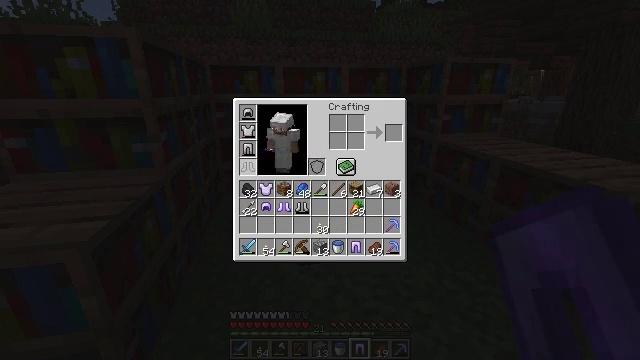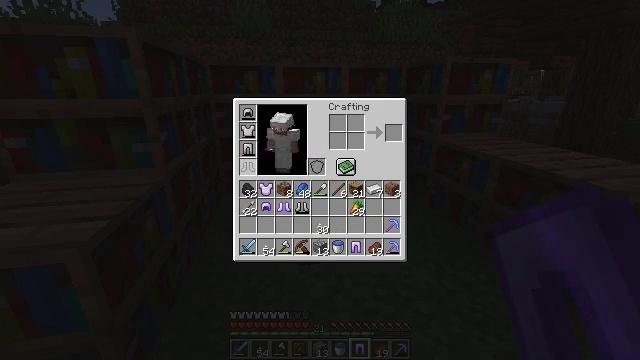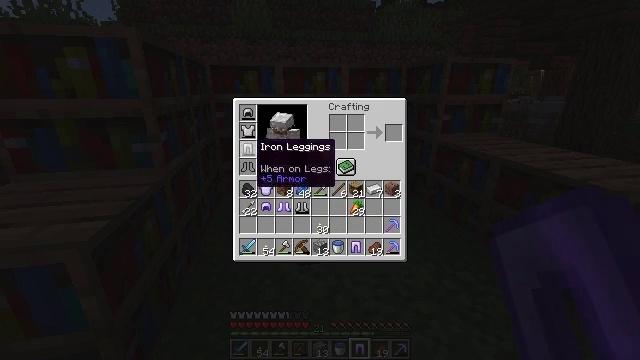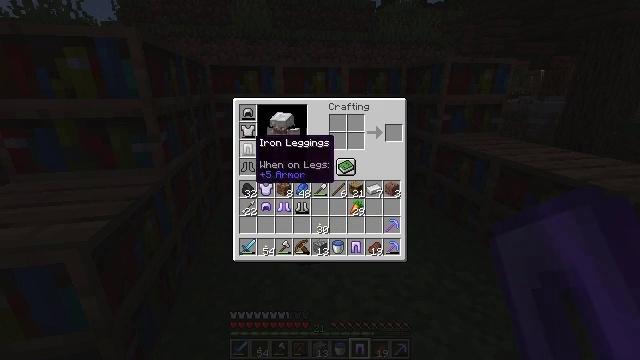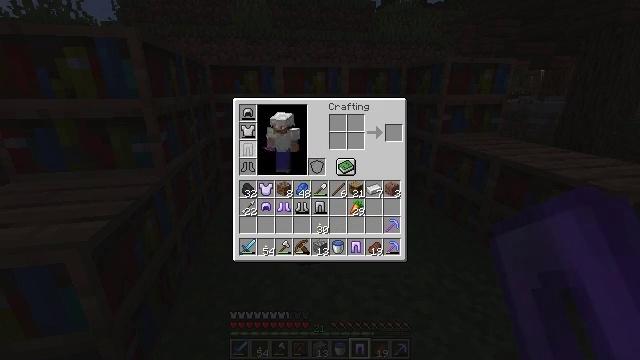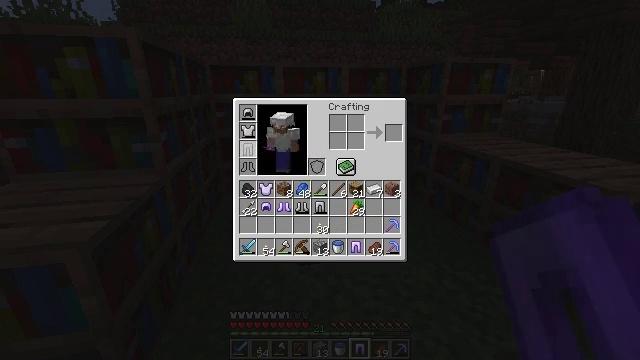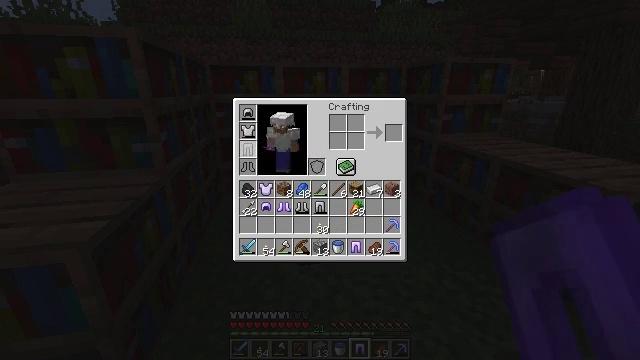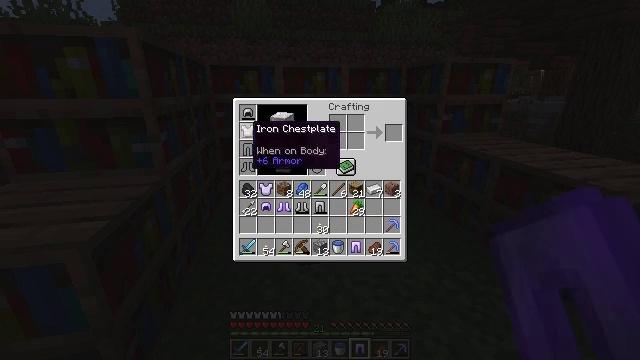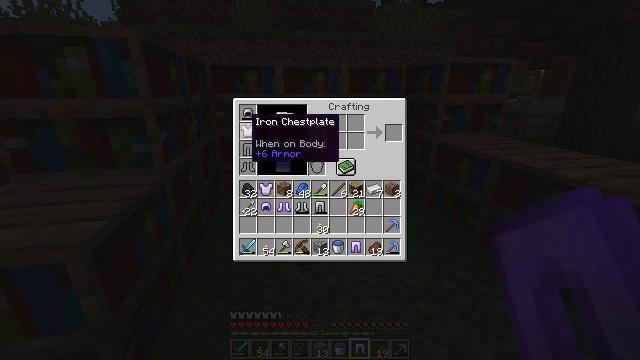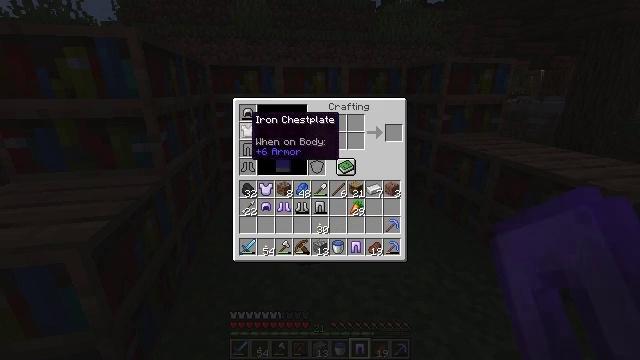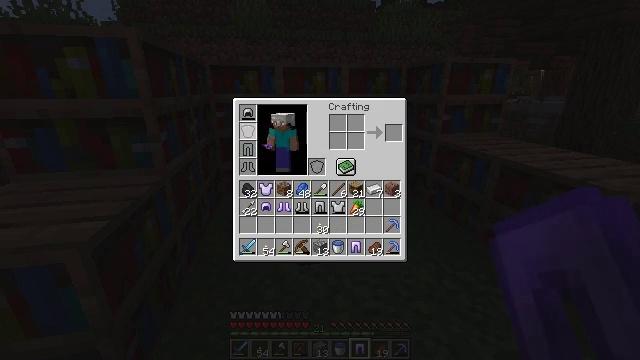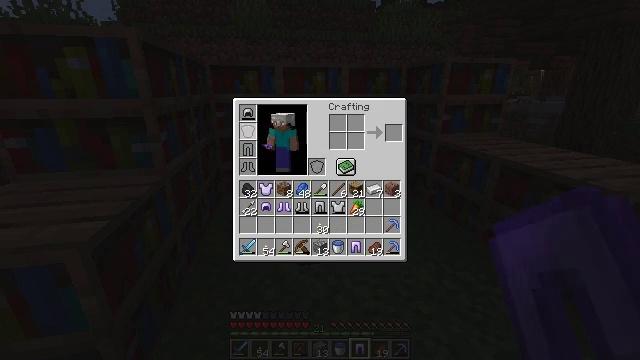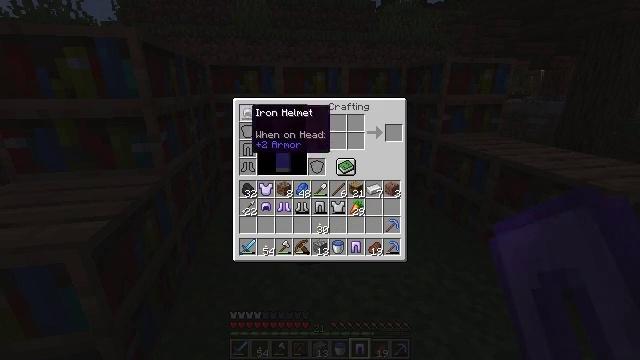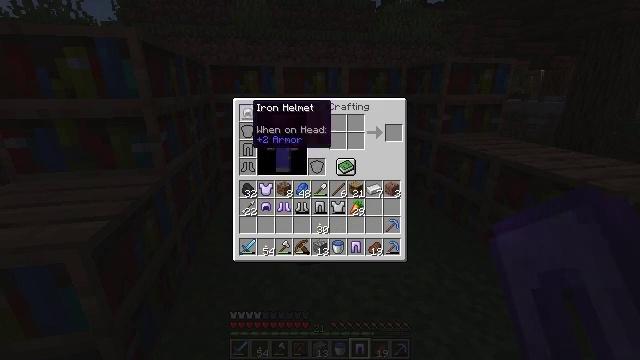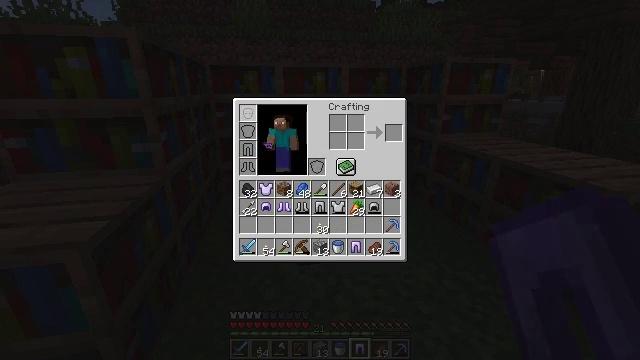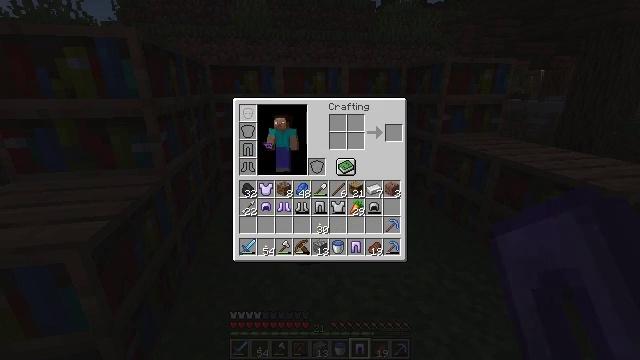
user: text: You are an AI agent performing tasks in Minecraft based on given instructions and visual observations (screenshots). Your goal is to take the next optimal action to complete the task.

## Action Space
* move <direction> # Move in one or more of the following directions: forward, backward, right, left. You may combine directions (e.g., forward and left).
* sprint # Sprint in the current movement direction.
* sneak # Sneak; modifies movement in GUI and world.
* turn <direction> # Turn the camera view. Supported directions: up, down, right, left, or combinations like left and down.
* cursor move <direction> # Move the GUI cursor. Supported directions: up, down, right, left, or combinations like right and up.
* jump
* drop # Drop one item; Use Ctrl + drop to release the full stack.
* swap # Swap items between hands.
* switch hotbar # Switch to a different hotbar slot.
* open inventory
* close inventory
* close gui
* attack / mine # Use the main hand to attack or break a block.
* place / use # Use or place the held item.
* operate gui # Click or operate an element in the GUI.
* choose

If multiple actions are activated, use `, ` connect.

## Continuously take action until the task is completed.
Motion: motion action
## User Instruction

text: Remove iron leggings from the inventory.
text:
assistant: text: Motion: sneak, operate gui
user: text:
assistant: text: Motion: sneak, cursor move up
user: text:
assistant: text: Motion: sneak
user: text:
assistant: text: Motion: sneak, operate gui
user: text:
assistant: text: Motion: sneak, operate gui
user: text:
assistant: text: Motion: sneak, operate gui
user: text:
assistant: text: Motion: sneak
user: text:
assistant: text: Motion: sneak
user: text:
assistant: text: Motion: sneak
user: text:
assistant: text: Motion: sneak, operate gui
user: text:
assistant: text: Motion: sneak, operate gui
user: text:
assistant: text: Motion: sneak
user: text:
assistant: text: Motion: sneak
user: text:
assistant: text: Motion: sneak, operate gui
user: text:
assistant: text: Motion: sneak, operate gui
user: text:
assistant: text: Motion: sneak, operate gui
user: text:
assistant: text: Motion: sneak, cursor move right and down
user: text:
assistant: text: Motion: sneak, cursor move right and down
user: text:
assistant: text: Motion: sneak, cursor move right and down
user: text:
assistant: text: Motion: sneak, cursor move down
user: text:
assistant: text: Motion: sneak
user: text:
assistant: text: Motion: sneak
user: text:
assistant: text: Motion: sneak
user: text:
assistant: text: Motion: sneak, cursor move left and up
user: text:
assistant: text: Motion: sneak, cursor move left and up
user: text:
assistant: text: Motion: sneak
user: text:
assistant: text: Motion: sneak
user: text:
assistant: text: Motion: sneak, operate gui
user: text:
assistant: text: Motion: sneak, operate gui
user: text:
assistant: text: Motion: sneak, operate gui